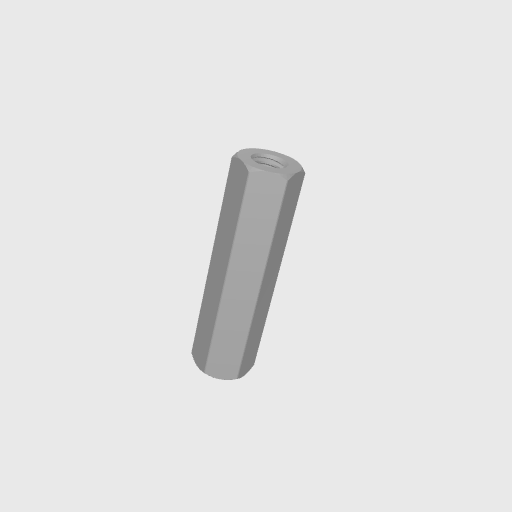
Part: Standoff8RID27